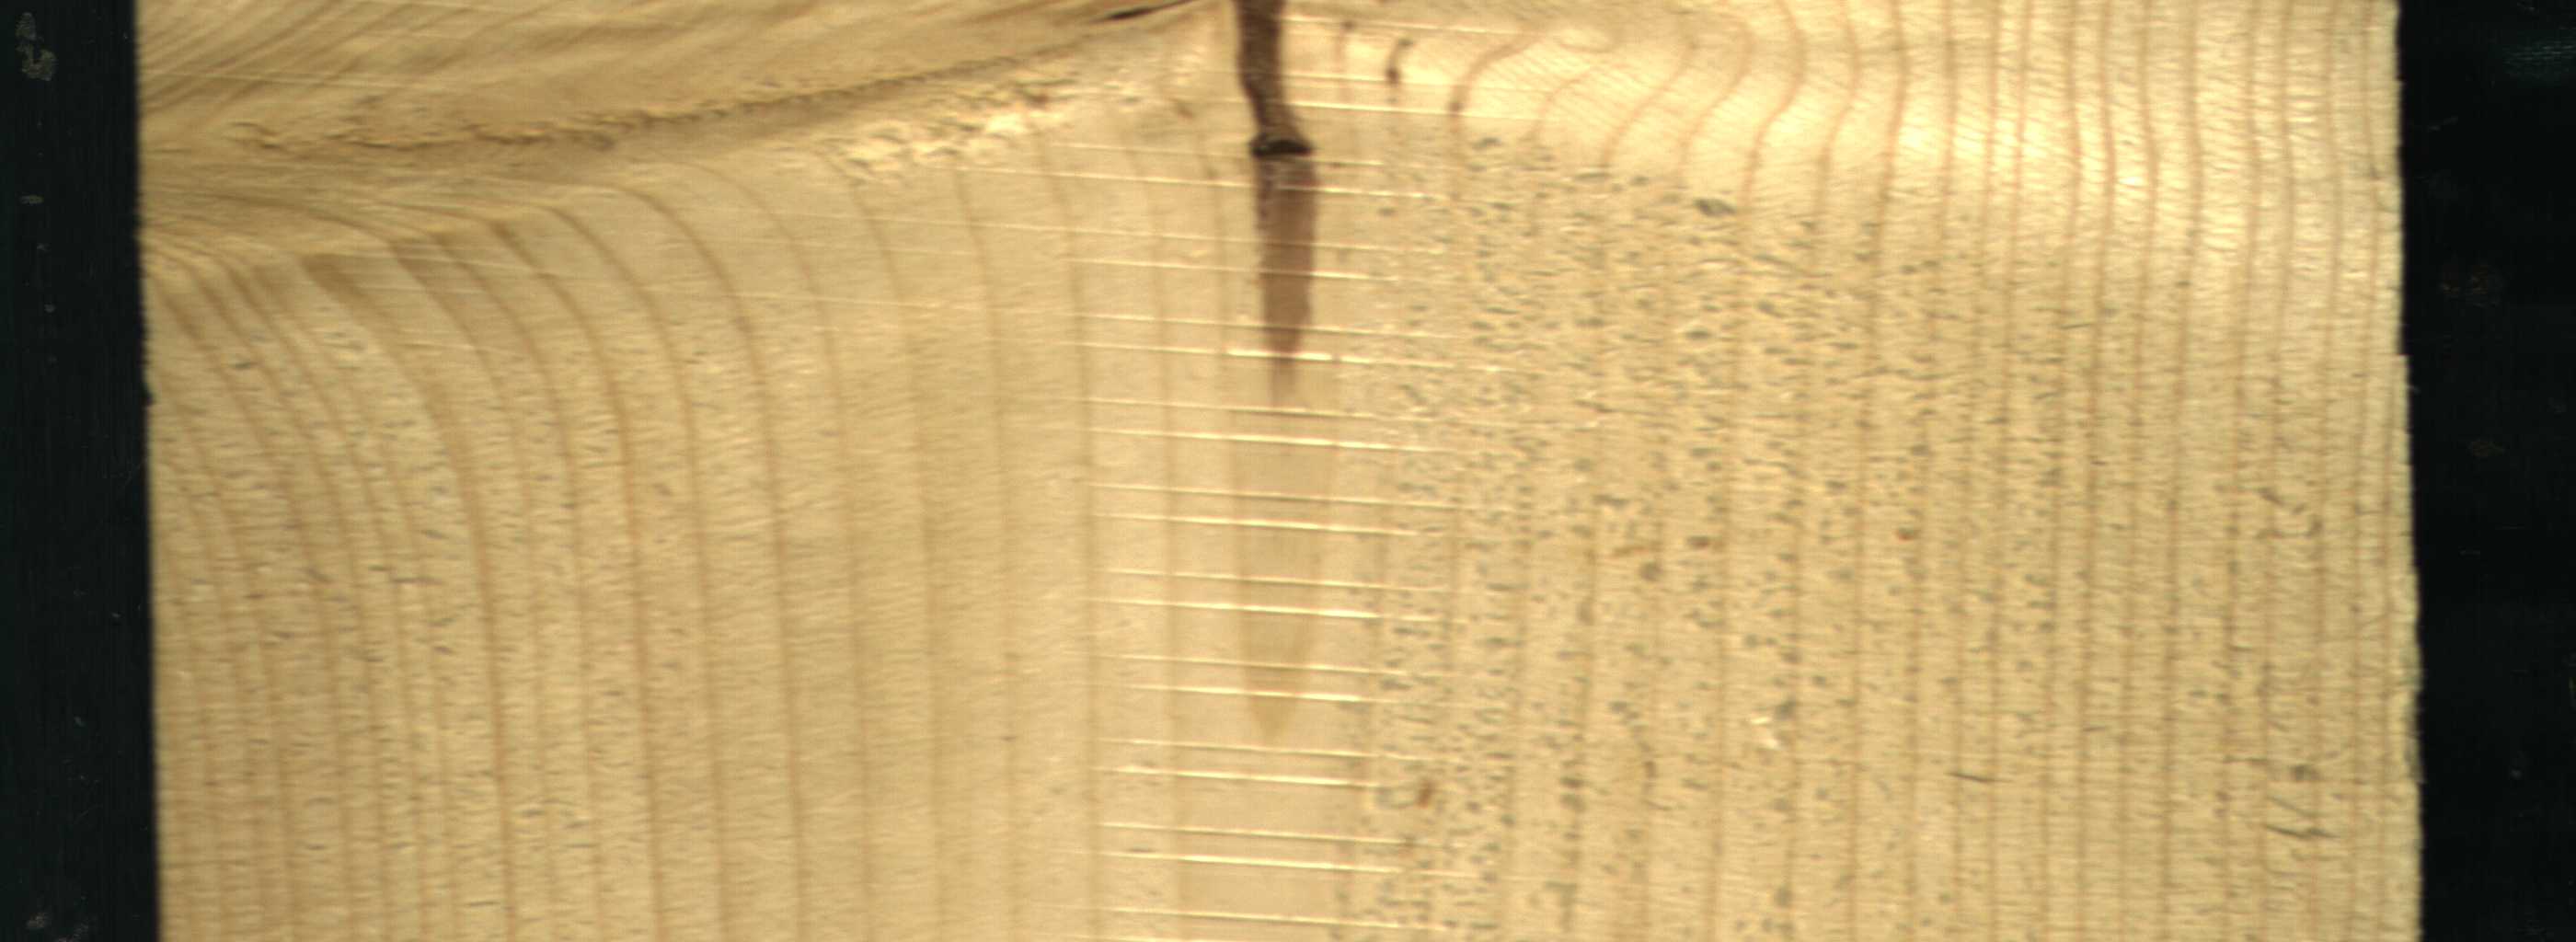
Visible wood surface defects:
Marrow
Live_Knot
Live_Knot